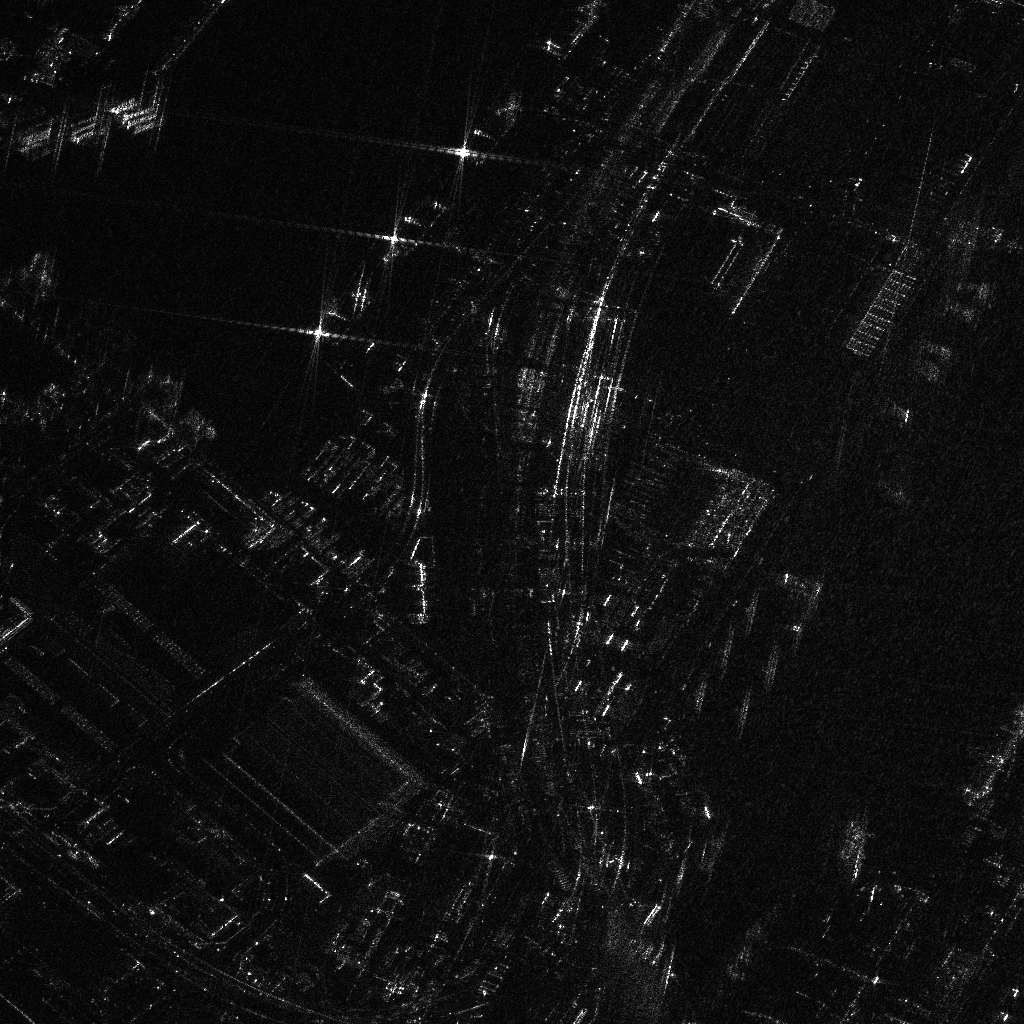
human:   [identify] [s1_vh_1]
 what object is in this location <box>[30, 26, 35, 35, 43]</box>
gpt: <ref>1 large dredger at the center</ref>